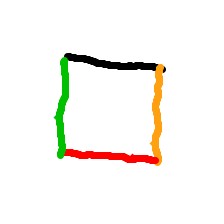
Shape: square